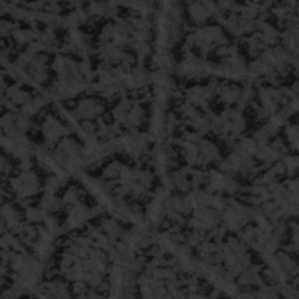
Label: frost